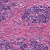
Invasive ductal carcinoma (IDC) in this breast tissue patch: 1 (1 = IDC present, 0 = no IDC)